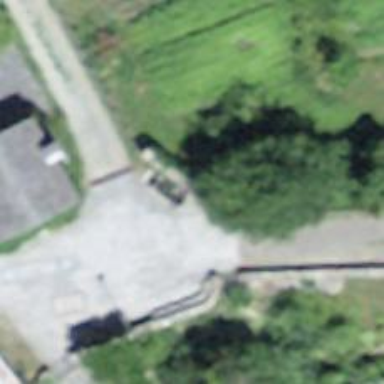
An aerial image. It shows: Fountain.